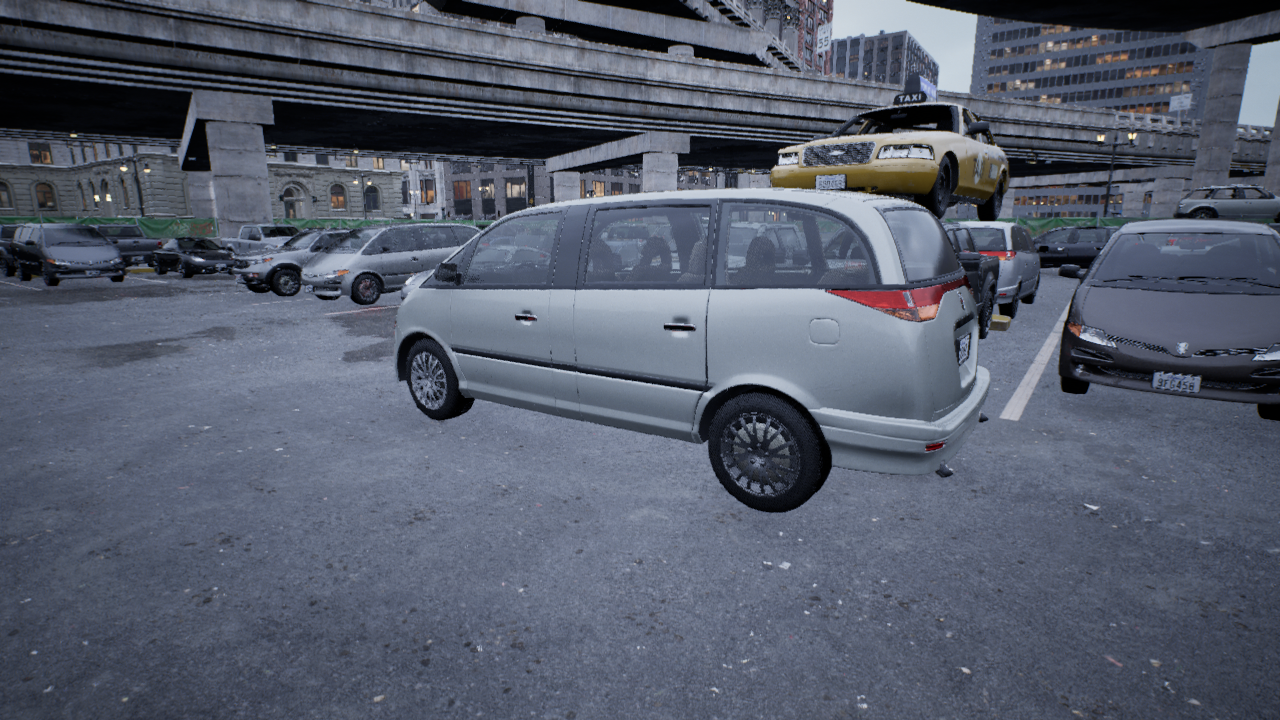
Venue: arterial
Lighting: overcast
Vehicle rig: minivan